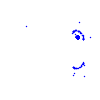
Particle: pion